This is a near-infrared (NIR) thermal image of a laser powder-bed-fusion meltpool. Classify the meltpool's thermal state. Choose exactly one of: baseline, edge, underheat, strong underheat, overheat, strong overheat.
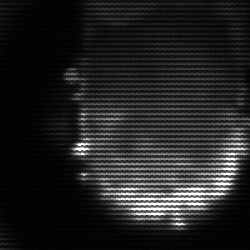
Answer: baseline